Question: I've implemented my preferences like shown in the official guidelines.
I have a PreferenceActivity which creates the PreferenceFragment like this:
'''
@Override
protected void onCreate(Bundle savedInstanceState)
{
super.onCreate(savedInstanceState);
Bundle extras = getIntent().getExtras();
if (extras != null)
{
Bundle bundle = new Bundle();
_widgetID = extras.getInt(GlobalSettings.EXTRA_WIDGET_ID);
bundle.putInt(GlobalSettings.EXTRA_WIDGET_ID, _widgetID);
WidgetSettingsFragment fragment = new WidgetSettingsFragment();
fragment.setArguments(bundle);
getFragmentManager().beginTransaction().replace(android.R.id.content,
fragment).commit();
}
}
'''
The PreferenceFragment loads the preferences from the resources and they contain a preference subscreen like this:
'''
<PreferenceScreen xmlns:android="http://schemas.android.com/apk/res/android">
<!-- opens a subscreen of settings -->
<PreferenceScreen
android:key="button_voicemail_category_key"
android:title="@string/voicemail"
android:persistent="false">
<ListPreference
android:key="button_voicemail_provider_key"
android:title="@string/voicemail_provider" ... />
<!-- opens another nested subscreen -->
<PreferenceScreen
android:key="button_voicemail_setting_key"
android:title="@string/voicemail_settings"
android:persistent="false">
...
</PreferenceScreen>
<RingtonePreference
android:key="button_voicemail_ringtone_key"
android:title="@string/voicemail_ringtone_title"
android:ringtoneType="notification" ... />
...
</PreferenceScreen>
...
</PreferenceScreen>
'''
This works well so far, but now I'd like to have an 'up-Button' in the actionBar when the preferences subscreen is shown. Any idea how to accomplish that?
I have tried to set 'setDisplayHomeAsUpEnabled(true)' in my activity but then the up-Button is only shown in the main preferences (where it should not) and not in the subscreen.
I'm wondering that even in the official docs the subscreen is shown without an active up-Button:

Link to the docs: <URL>
Any help is really welcome
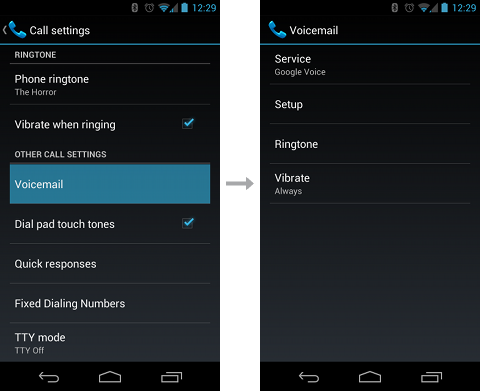
Answer: I finally got it to work :D. It's quite hacky but it works.
The problem is, that using subscreens in xml-layouts results in some 'code magic'.
A new activity/dialog is started for the subscreen and you don't have direct access to it.
To get access to the actionbar and the OnClickListener of the home/up-button you need to get a reference to your PreferenceScreen and get its parent Dialog in order to access the actionbar and its home/up button.
This is how it is done inside my PreferenceFragment:
'''
@Override
public void onCreate(Bundle savedInstanceState)
{
...
final PreferenceScreen preferenceScreen = (PreferenceScreen) findPreference(getString(R.string.keyPrefScreenDynamicWidgetDetails));
preferenceScreen.setOnPreferenceClickListener(new OnPreferenceClickListener()
{
public boolean onPreferenceClick(Preference preference)
{
preferenceScreen.getDialog().getActionBar().setDisplayHomeAsUpEnabled(true);
final Dialog dialog = preferenceScreen.getDialog();
View homeBtn = dialog.findViewById(android.R.id.home);
if (homeBtn != null)
{
OnClickListener dismissDialogClickListener = new OnClickListener()
{
@Override
public void onClick(View v)
{
dialog.dismiss();
}
};
// Prepare yourselves for some hacky programming
ViewParent homeBtnContainer = homeBtn.getParent();
// The home button is an ImageView inside a FrameLayout
if (homeBtnContainer instanceof FrameLayout) {
ViewGroup containerParent = (ViewGroup) homeBtnContainer.getParent();
if (containerParent instanceof LinearLayout) {
// This view also contains the title text, set the whole view as clickable
((LinearLayout) containerParent).setOnClickListener(dismissDialogClickListener);
} else {
// Just set it on the home button
((FrameLayout) homeBtnContainer).setOnClickListener(dismissDialogClickListener);
}
} else {
// The 'If all else fails' default case
homeBtn.setOnClickListener(dismissDialogClickListener);
}
}
return true;
}
});
...
}
'''
Following link gave me the final hints and code to solve my problem:
<URL>